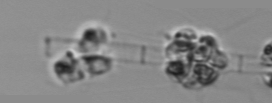
Label: Leptocylindrus_mediterraneus